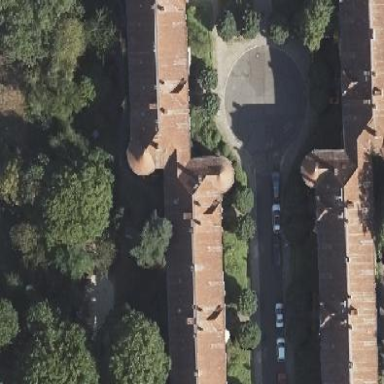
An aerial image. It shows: Hipped roof on apartment building.